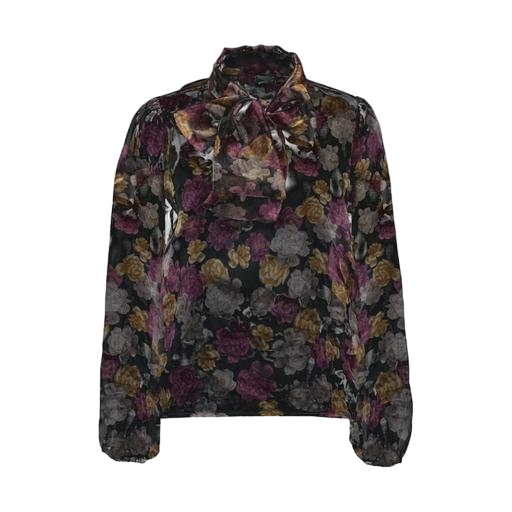
black pussy-bow floral-print blouse, floral shirt, black floral tie-front top, white background